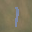
Label: 1